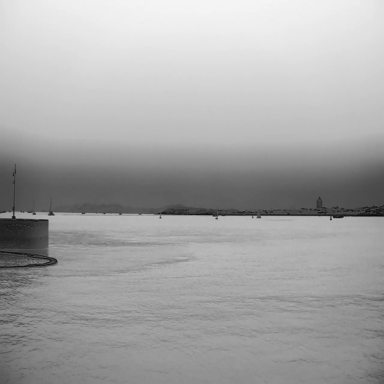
There are 12 objects shown in the infrared image, including a container_ship, five sailboats, and six bulk_carriers.